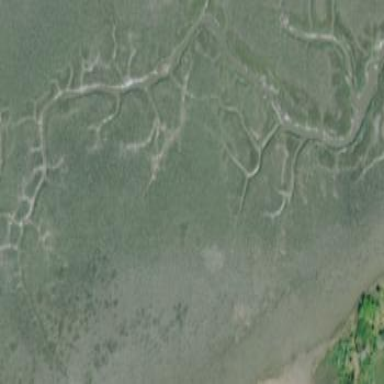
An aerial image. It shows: Saltmarsh wetland area.